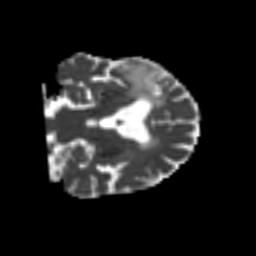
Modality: MD
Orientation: coronal
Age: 76
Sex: female
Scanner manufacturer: siemens
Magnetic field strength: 3 T
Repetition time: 4.987 s
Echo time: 0.0792 s